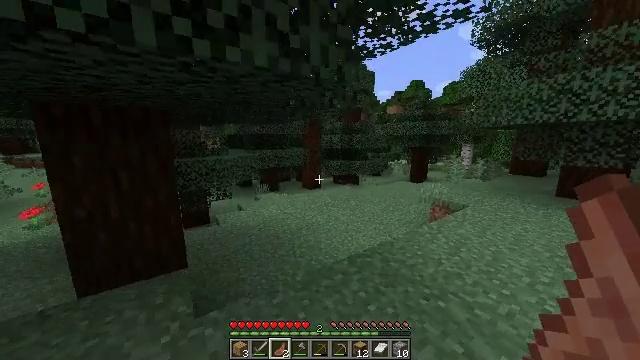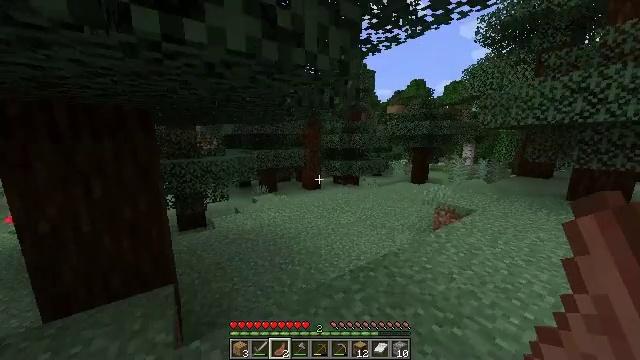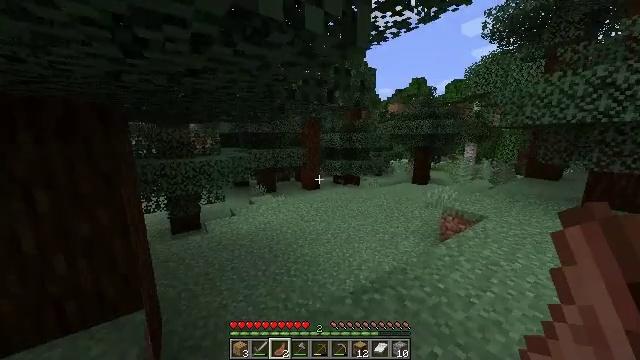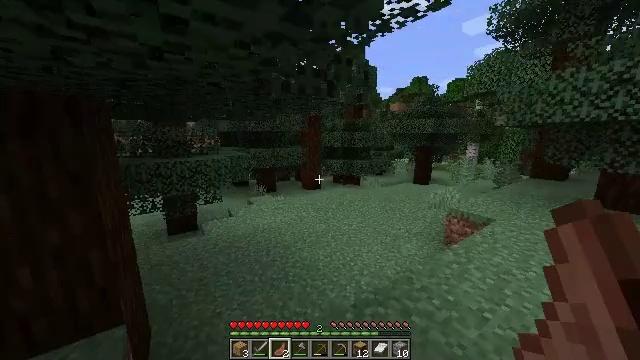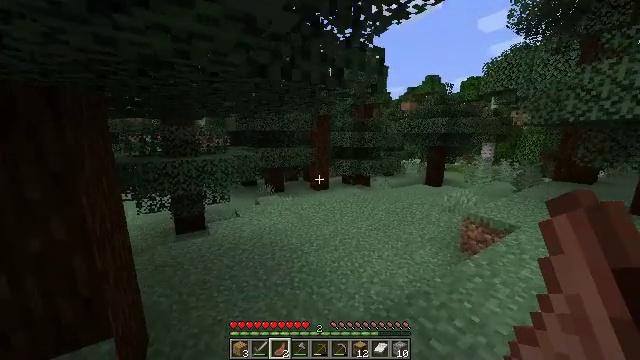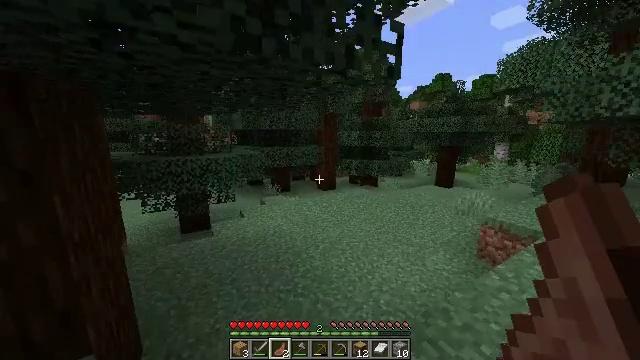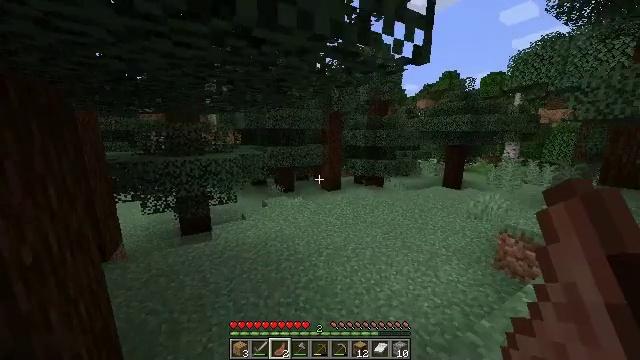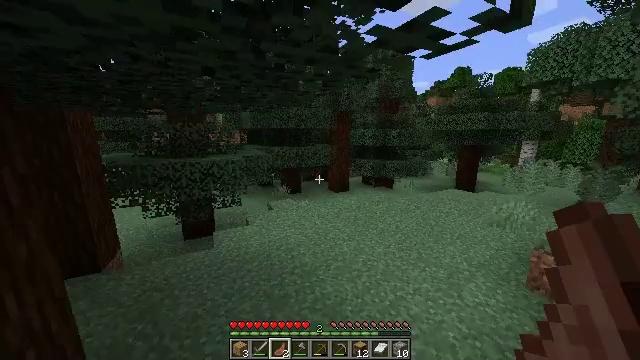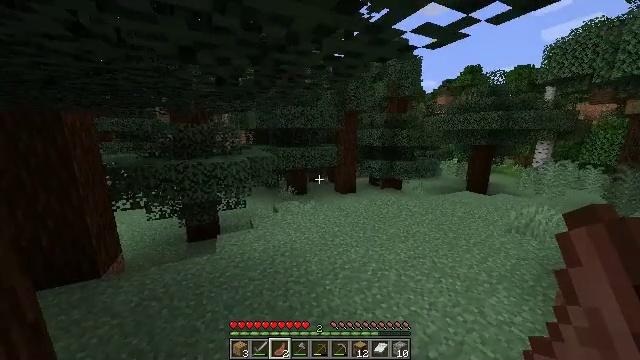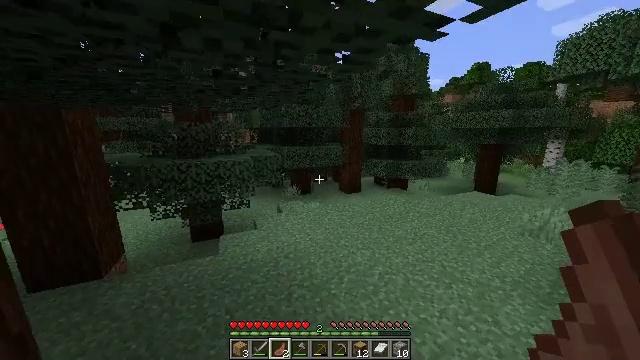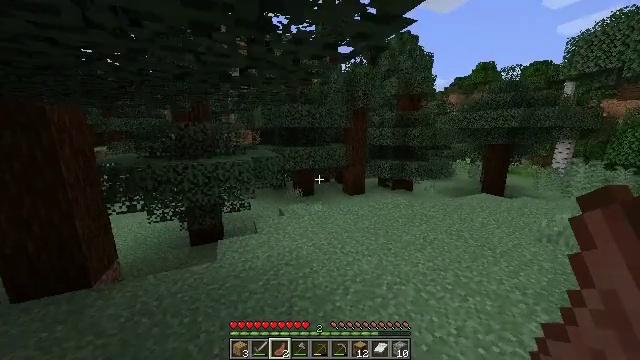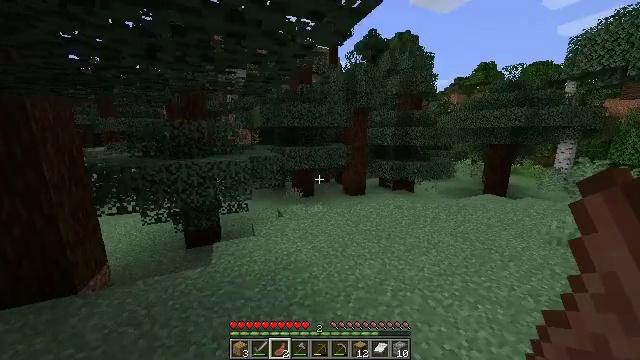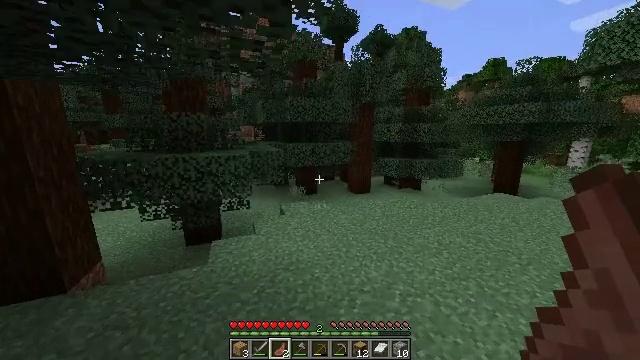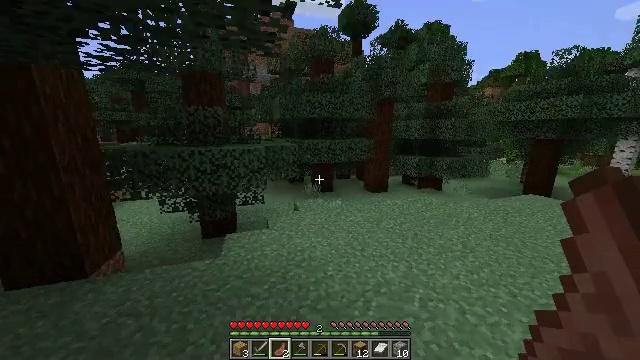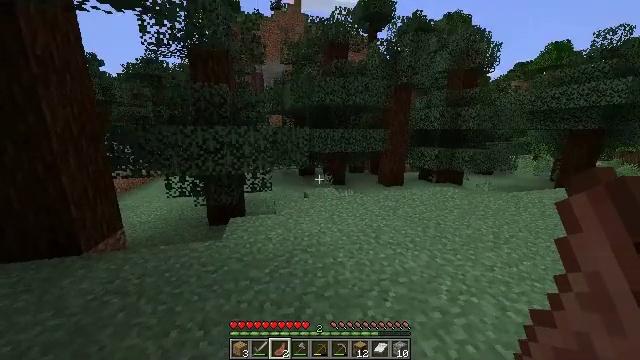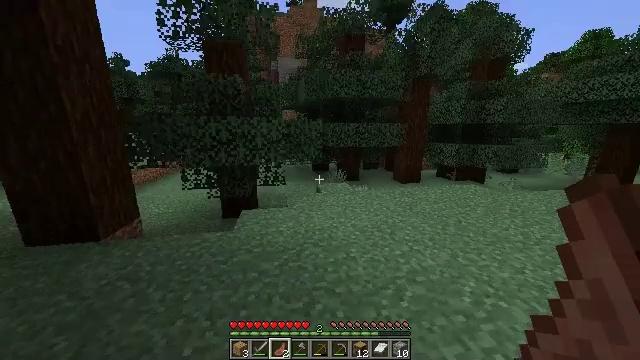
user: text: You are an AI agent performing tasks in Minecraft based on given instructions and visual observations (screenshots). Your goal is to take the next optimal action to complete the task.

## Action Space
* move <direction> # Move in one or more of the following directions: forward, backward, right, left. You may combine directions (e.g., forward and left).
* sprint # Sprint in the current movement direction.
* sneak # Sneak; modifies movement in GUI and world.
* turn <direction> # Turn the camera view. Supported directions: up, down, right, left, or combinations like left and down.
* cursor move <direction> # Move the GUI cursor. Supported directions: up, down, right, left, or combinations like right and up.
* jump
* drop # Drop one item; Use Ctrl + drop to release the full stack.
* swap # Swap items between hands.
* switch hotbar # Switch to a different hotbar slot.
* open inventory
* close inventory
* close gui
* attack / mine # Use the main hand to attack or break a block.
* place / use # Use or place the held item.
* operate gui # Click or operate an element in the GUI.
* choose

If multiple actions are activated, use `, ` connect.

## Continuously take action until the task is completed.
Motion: motion action
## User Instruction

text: Mine the pumpkin from the ground.
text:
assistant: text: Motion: move forward, sprint
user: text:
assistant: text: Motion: move forward, sprint
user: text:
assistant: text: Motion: move forward, sprint
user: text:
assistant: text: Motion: move forward, sprint, turn left
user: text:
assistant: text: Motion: move forward, sprint, turn left
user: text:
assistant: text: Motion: move forward, sprint, turn left
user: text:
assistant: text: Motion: move forward, sprint, turn left
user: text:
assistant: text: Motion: move forward, sprint, turn left
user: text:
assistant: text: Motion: move forward, sprint, turn left
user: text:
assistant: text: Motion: move forward, sprint
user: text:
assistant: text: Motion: move forward, sprint
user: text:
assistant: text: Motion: move forward, sprint, turn left
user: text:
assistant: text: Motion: move forward, sprint, turn left
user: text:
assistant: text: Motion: move forward, sprint, turn left
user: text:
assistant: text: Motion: move forward, sprint, turn left
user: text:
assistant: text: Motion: move forward, sprint
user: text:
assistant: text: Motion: move forward, sprint
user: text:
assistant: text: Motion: move forward, sprint
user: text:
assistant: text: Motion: move forward, sprint
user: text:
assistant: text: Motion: move forward, sprint
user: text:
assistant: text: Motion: move forward, sprint
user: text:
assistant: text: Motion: move forward, sprint
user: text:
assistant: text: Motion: move forward, sprint
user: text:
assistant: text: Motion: move forward, sprint
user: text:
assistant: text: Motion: move forward, sprint
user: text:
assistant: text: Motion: move forward, sprint
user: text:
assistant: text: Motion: move forward, sprint
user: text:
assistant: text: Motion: move forward, sprint
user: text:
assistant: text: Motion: move forward, sprint
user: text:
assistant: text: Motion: move forward, sprint